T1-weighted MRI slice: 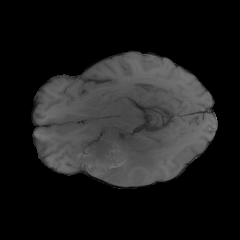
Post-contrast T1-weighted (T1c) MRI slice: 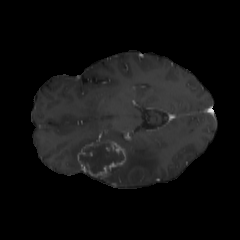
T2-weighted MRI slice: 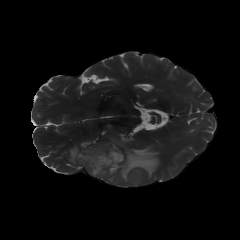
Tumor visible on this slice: yes